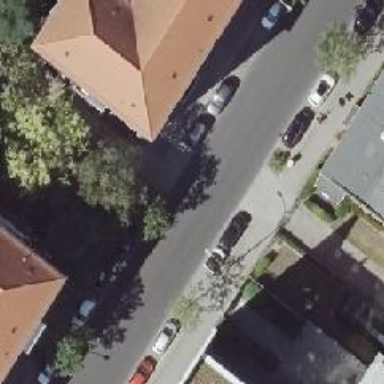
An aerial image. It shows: Tertiary road with asphalt surface. It has sidewalks on both sides with separate parking spaces.